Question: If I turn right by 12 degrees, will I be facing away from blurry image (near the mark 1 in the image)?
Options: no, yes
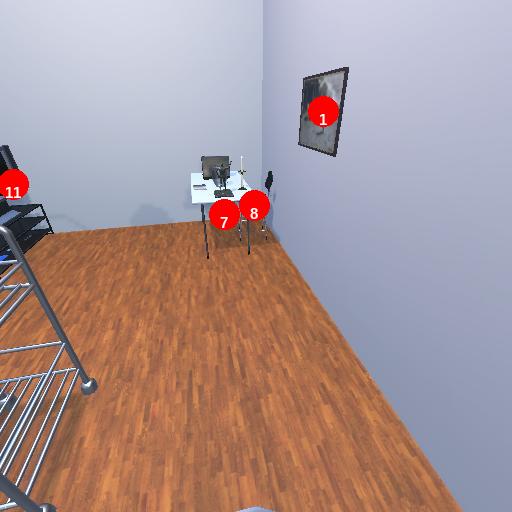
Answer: no